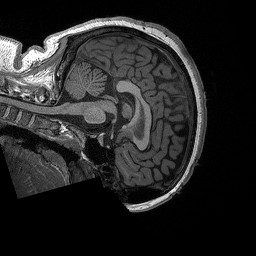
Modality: T1w
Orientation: sagittal
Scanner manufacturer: siemens
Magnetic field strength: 3 T
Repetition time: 2.3 s
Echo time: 0.00294 s